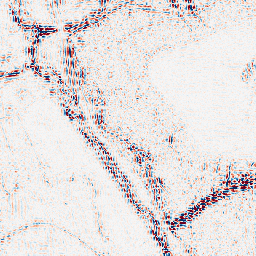
Category: wavelet
Decomposition family: wavelet_reverse_biorthogonal
Decomposition parameters: wavelet: rbio5.5
level: 2
Upsampling method: regularized
Upsampling parameters: scale: 2
lambda_reg: 0.001
Upsampling scale: 2